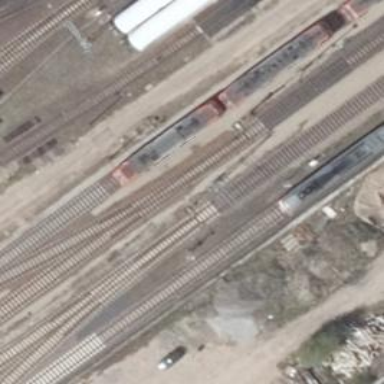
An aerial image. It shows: Railway switch.